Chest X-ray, PA view. Patient: 56 years old, sex F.
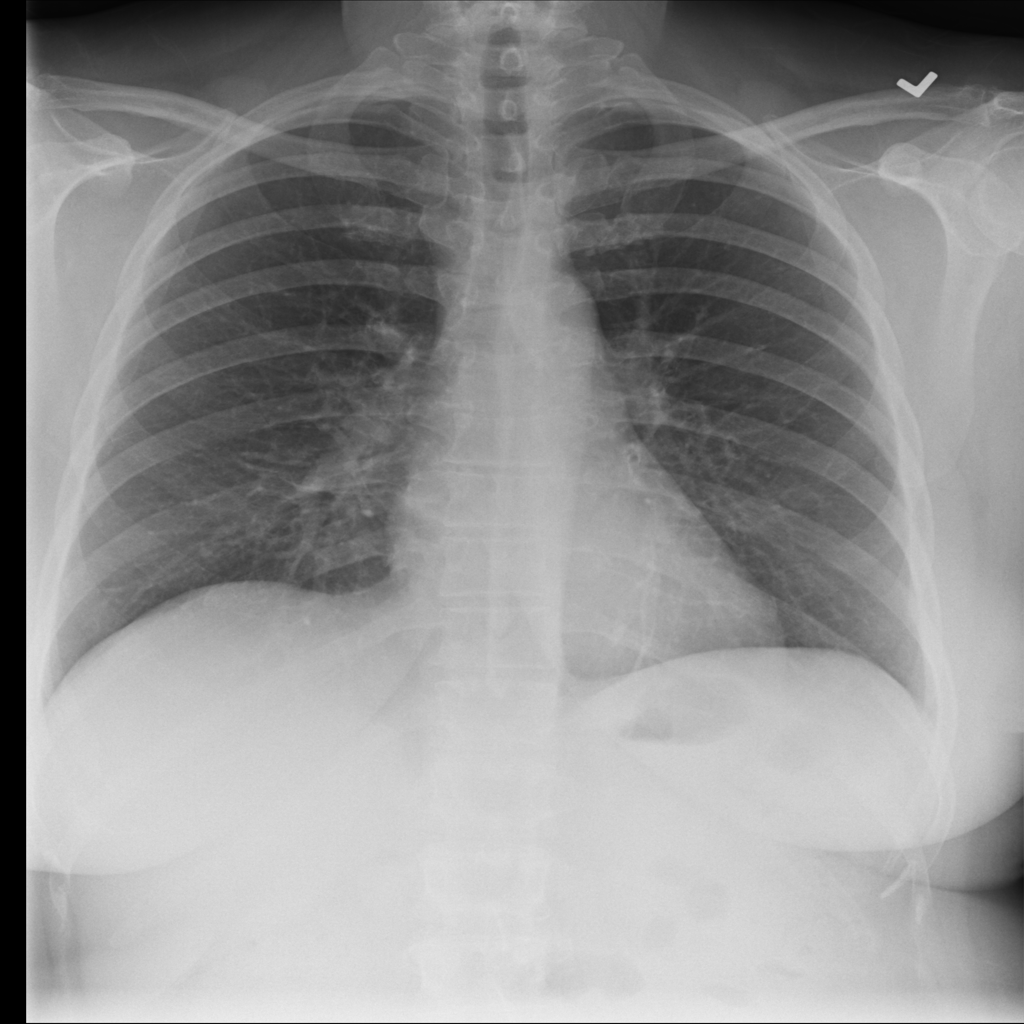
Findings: No Finding